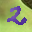
Label: 2